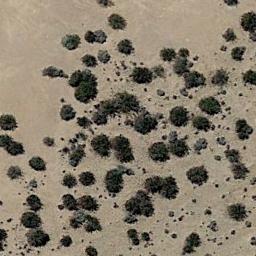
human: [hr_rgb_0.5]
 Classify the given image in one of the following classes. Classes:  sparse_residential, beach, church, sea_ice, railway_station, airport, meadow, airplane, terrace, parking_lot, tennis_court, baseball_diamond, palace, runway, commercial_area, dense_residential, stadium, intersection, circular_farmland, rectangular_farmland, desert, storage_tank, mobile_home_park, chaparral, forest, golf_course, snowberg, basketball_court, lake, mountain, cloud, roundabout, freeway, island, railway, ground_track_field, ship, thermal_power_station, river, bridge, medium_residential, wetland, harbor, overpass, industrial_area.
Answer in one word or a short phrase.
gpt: chaparral